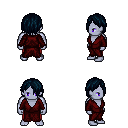
a pixel art fantasy rpg character, male body template, dark elf, purple skin, red robe, red pants, raven bangs hairstyle, four views (front, back, left, right), 2x2 character sprite sheet, small pixel art, hard edges, no anti-aliasing